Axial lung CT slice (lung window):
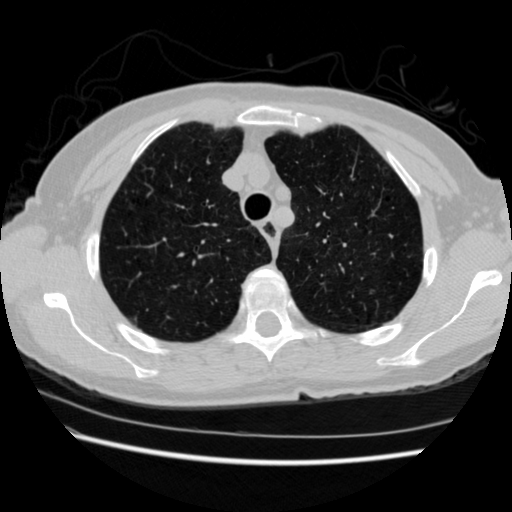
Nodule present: no